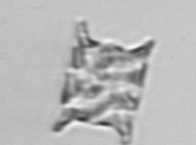
Label: Eucampia